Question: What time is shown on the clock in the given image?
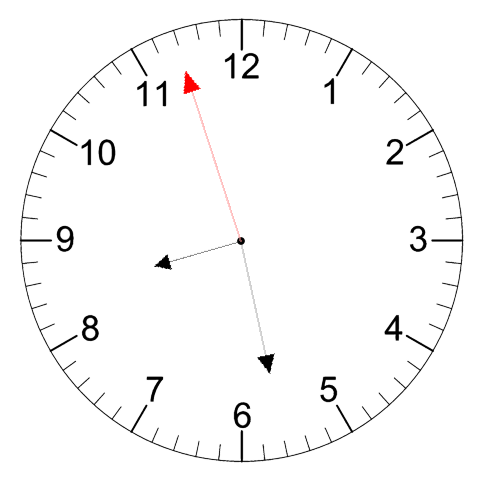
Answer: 08:27:57